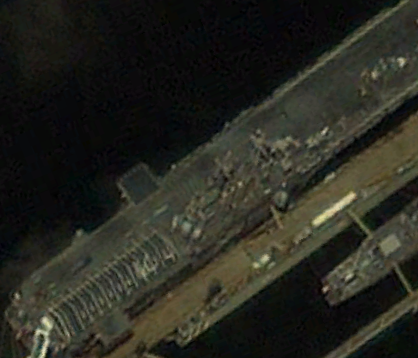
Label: assault